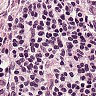
Metastatic tissue present: no